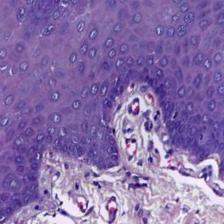
Diagnosis: Normal